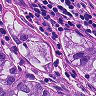
Metastatic tissue present: yes